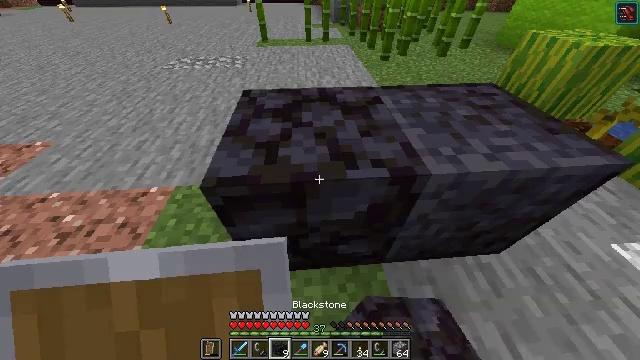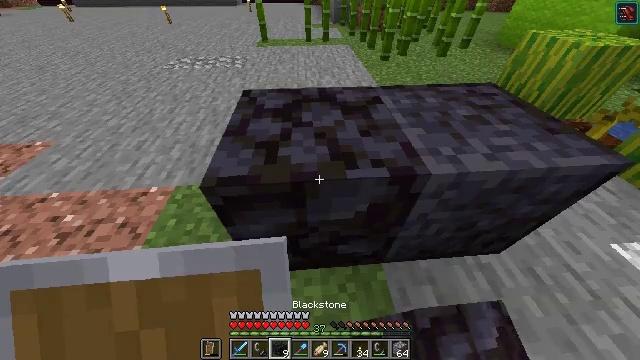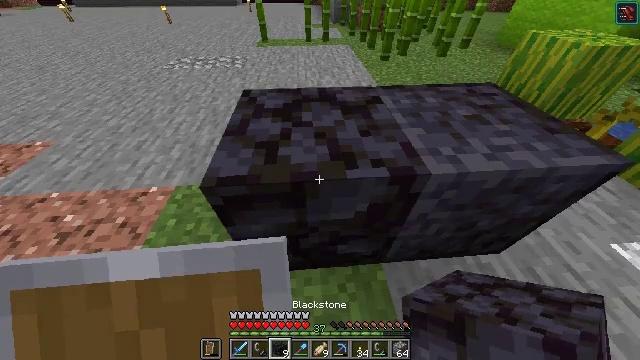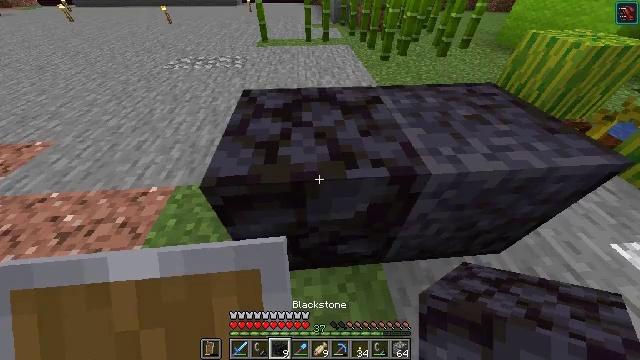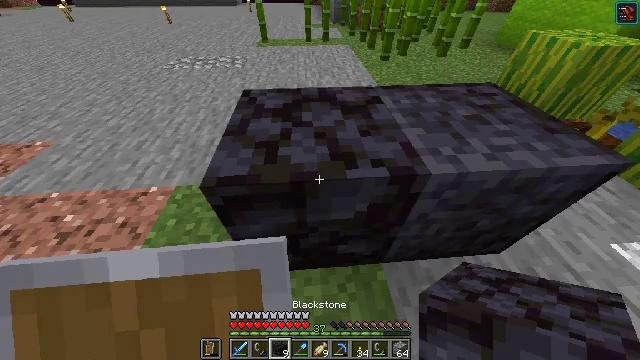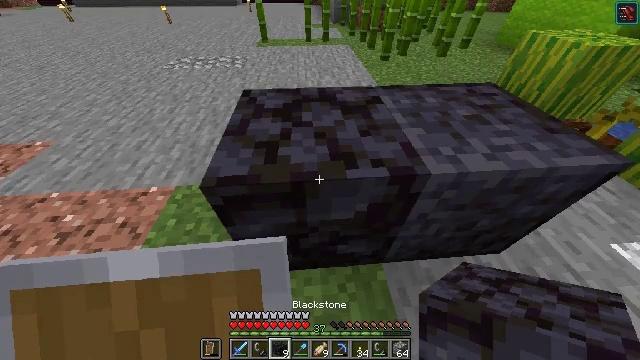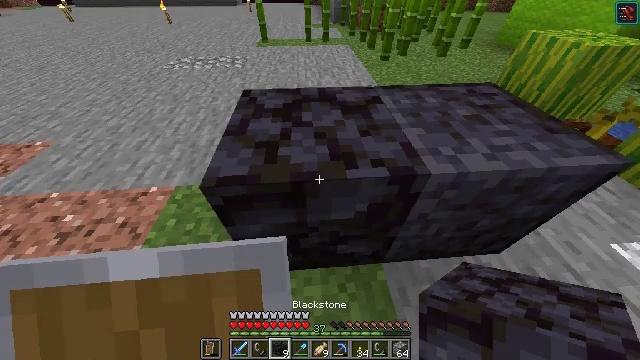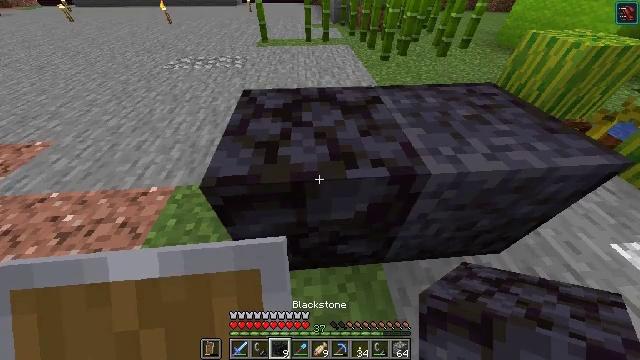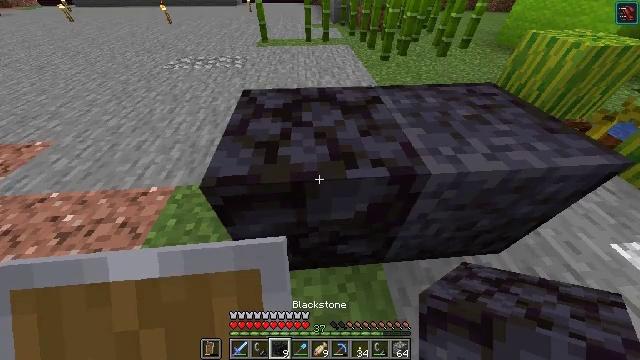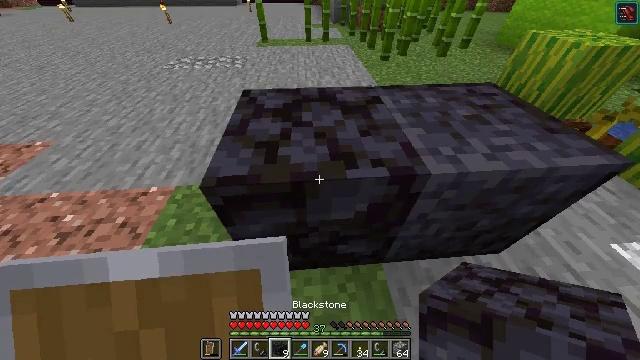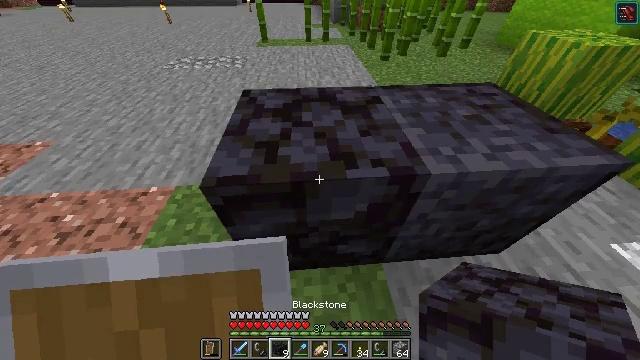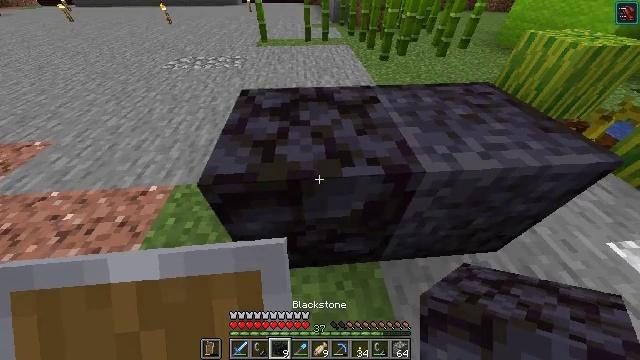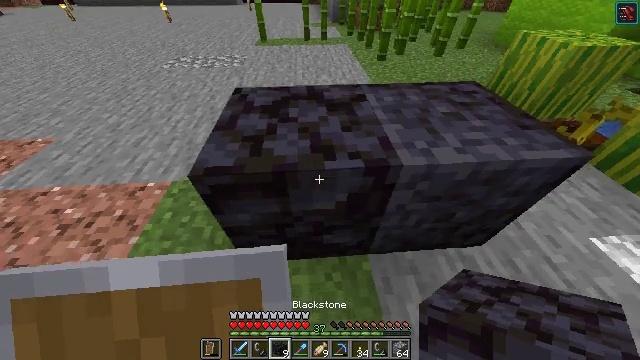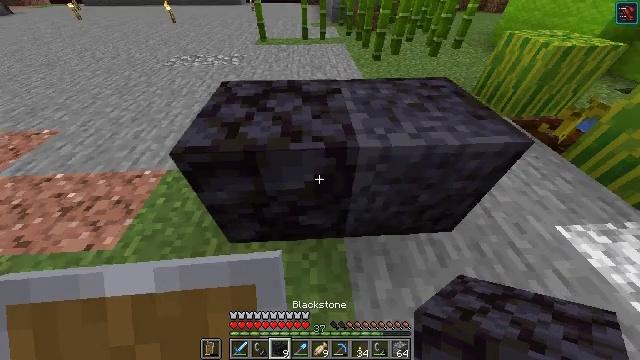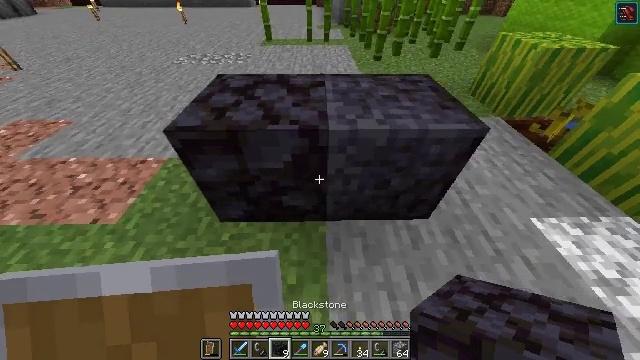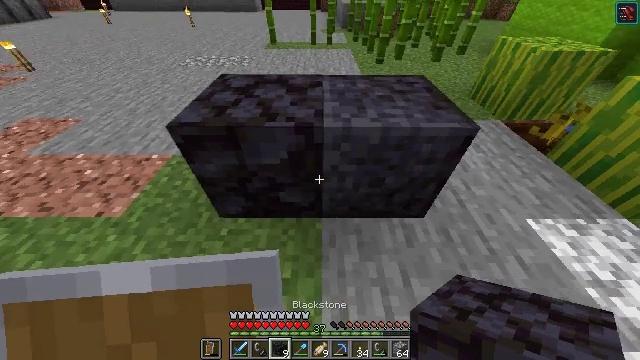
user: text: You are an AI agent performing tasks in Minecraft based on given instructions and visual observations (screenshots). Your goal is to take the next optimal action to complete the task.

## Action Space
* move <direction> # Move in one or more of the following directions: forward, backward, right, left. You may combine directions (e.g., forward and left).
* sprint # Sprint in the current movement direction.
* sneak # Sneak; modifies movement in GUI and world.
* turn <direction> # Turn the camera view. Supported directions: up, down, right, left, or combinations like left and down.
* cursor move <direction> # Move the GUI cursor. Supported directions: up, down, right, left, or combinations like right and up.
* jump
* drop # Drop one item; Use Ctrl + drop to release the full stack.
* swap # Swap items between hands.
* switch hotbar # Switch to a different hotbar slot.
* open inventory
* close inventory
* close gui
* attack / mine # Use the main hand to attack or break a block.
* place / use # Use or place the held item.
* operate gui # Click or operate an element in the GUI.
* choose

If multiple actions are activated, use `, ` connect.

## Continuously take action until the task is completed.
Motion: motion action
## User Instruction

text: Break the polished blackstone block.
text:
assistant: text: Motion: no_op
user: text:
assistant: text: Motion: no_op
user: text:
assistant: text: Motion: no_op
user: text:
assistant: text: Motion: no_op
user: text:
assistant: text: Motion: no_op
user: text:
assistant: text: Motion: no_op
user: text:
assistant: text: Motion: no_op
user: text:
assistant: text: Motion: no_op
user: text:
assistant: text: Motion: no_op
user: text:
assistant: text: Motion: no_op
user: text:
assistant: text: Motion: move back and move right
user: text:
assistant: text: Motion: move back and move right
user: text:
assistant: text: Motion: move back and move right
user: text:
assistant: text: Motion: turn left
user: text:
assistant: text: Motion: turn left
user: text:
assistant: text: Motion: turn left
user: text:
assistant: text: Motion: turn left
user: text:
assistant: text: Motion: no_op
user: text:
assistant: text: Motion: no_op
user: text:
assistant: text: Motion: no_op
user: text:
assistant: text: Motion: no_op
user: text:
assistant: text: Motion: no_op
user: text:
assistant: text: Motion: no_op
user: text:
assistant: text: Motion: no_op
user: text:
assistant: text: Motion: no_op
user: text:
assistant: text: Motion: no_op
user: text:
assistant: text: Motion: turn right and up
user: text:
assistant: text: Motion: turn right
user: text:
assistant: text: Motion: no_op
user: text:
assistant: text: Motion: no_op